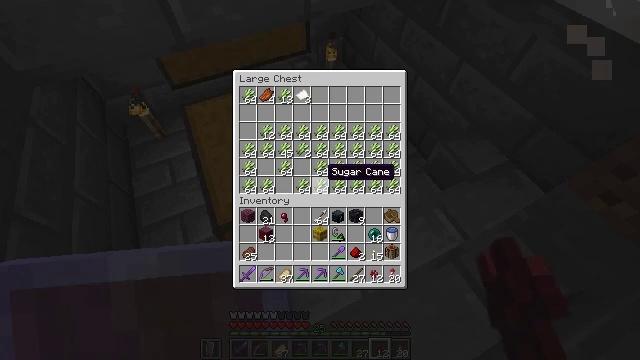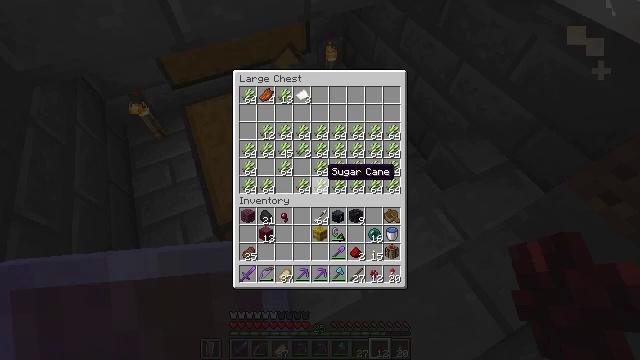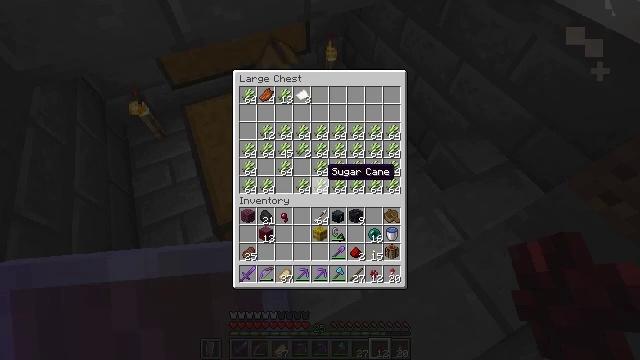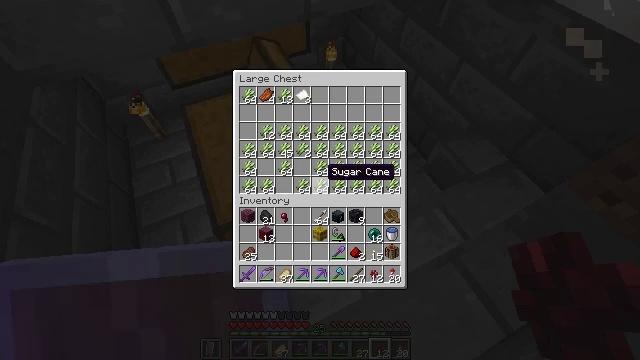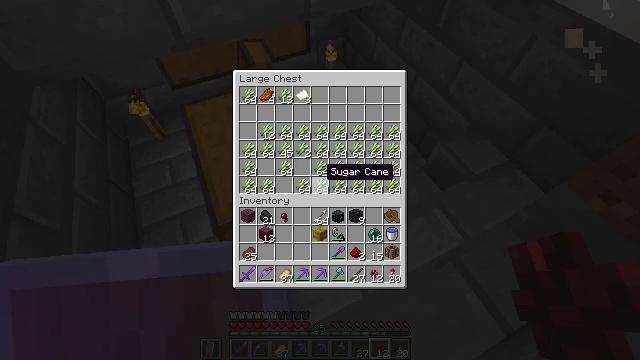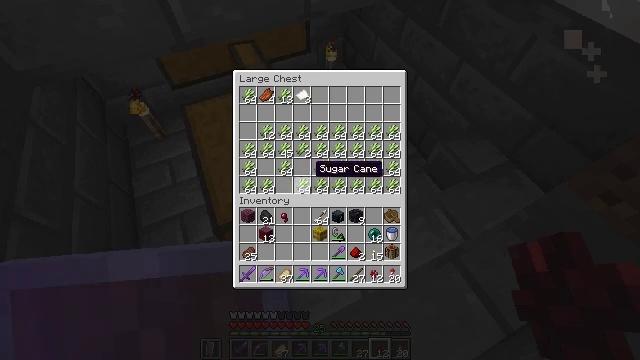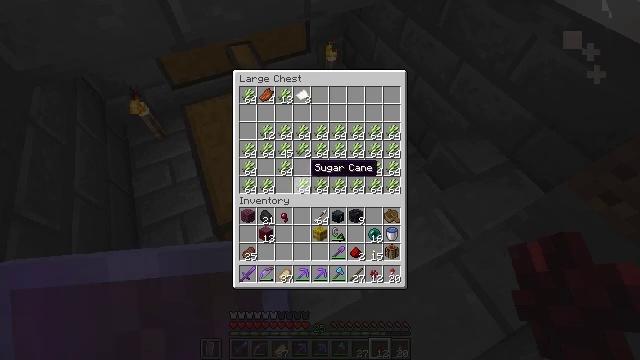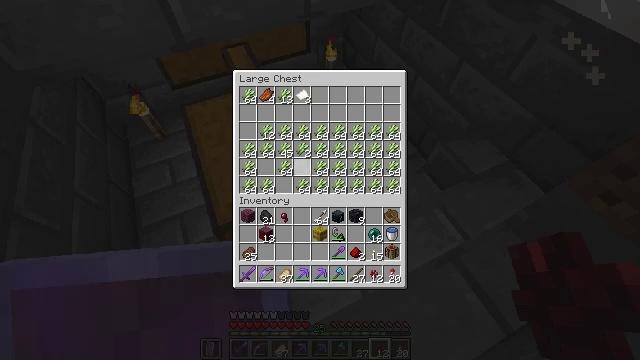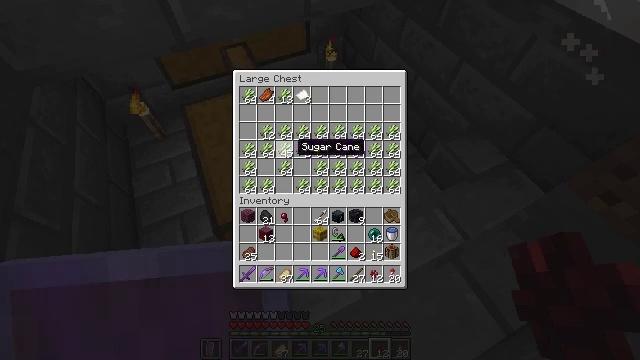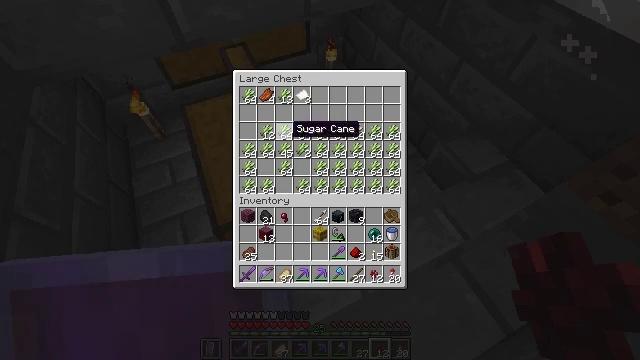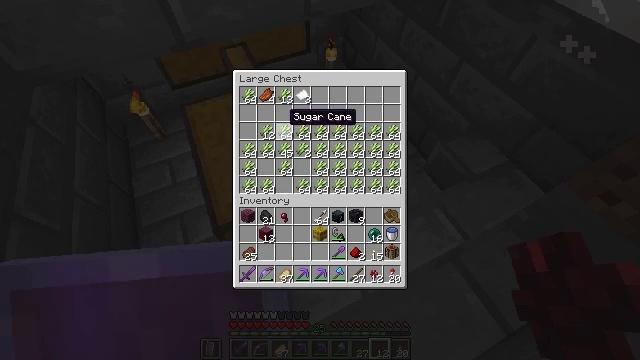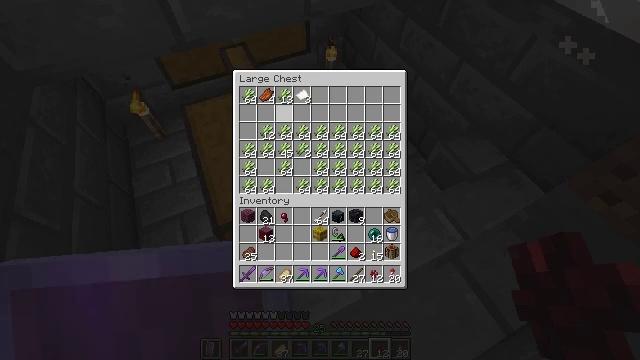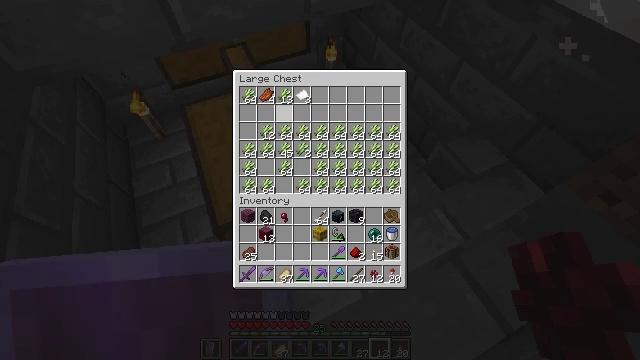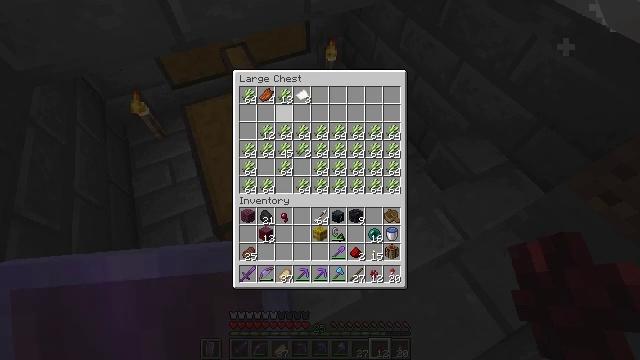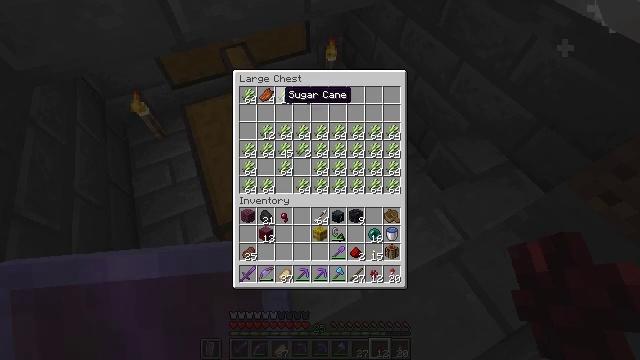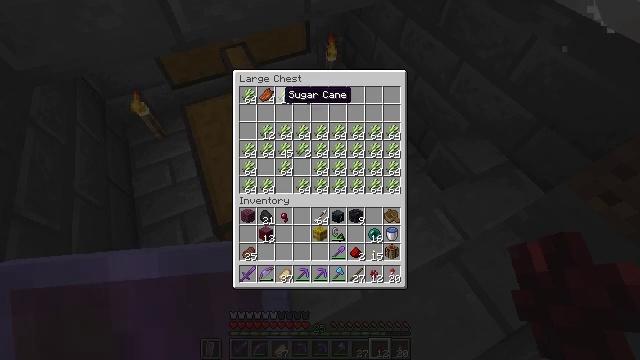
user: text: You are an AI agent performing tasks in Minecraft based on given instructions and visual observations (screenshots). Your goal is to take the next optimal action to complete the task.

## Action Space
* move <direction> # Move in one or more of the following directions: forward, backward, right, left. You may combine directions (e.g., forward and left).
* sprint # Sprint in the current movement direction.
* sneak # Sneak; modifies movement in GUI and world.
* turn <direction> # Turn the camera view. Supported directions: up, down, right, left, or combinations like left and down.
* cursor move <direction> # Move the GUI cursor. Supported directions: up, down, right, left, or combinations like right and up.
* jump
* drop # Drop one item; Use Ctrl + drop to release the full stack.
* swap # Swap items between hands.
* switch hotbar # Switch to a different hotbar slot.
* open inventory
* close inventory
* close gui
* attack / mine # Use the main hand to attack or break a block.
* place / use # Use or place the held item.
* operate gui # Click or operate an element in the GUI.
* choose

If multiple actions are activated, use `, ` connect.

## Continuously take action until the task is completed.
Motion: motion action
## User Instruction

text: Convert sugarcane into sugar.
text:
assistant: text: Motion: no_op
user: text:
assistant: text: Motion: no_op
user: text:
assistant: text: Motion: no_op
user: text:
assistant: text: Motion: no_op
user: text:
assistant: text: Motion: turn left
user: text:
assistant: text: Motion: no_op
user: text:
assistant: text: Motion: turn left
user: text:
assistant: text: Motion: turn up
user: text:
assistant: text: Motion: turn up
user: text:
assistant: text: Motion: turn up
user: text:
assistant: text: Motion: turn up
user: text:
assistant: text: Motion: turn up
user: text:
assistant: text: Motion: no_op
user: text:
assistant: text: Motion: no_op
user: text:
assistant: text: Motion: no_op
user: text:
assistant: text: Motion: no_op
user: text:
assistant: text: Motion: no_op
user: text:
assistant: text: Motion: no_op
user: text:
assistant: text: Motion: no_op
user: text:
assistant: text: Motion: no_op
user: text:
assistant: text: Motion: no_op
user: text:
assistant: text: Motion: attack / mine
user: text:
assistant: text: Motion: attack / mine
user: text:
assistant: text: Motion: attack / mine
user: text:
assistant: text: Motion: no_op
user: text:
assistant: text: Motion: turn down
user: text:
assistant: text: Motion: turn down
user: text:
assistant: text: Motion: turn down
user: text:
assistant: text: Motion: turn down
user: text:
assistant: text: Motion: turn down